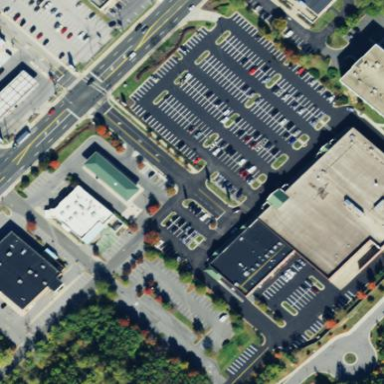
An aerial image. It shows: Retail area.